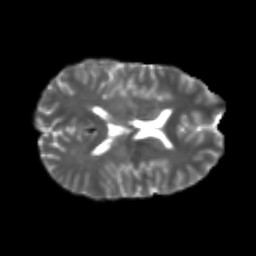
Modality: T2w
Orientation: axial
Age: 23
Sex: male
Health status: healthy
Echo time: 0.074 s